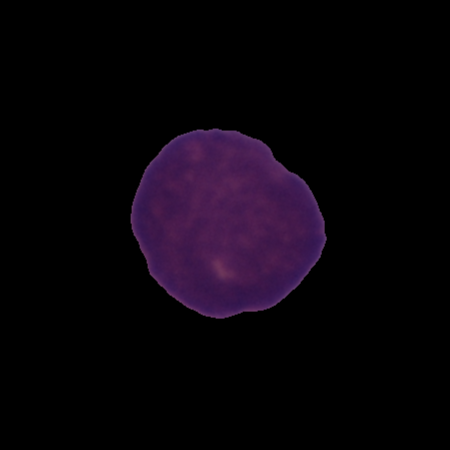
Label: cancer